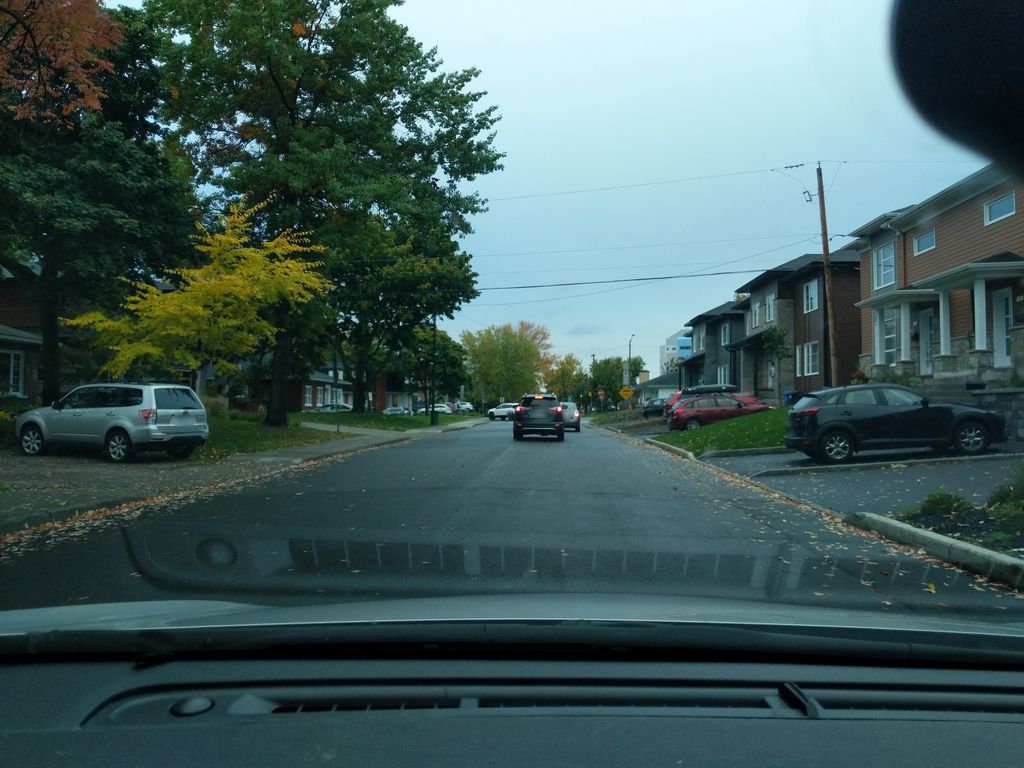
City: quebec_city